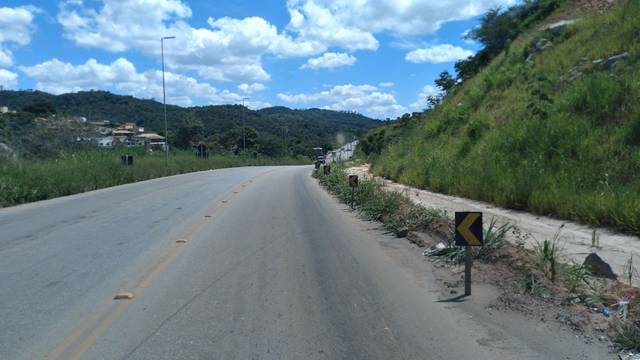
Region: Brazil
Coordinates: -19.877, -43.862